Problem: second_second_friend (2022, quals)

**Note: The only difference between this problem and [problem B1](https://www.facebook.com/codingcompetitions/hacker-cup/2022/qualification-round/problems/B1) is that here, scenes are larger and may contain rocks.**

Boss Rob painted a beautiful scene on a 2D canvas of \(R\) rows by \(C\) columns, containing zero or more happy little trees **and zero or more rocks.**

To make sure none of his trees are lonely, Rob would like you to add as many trees as you'd like (possibly \(0\)) to empty spaces so that each tree in the final painting has at least two tree *friends*, that is, two trees which are each adjacent to it (directly to its north, south, east, or west). If there are multiple solutions, you may print any one of them.

# Constraints

\(1 \leq T \leq 80\)
\(1 \leq R, C \leq \mathbf{3{,}000}\)

# Input Format

Input begins with an integer \(T\), the number of test cases. For each case, there is first a line containing two space-separated integers, \(R\) and \(C\). Then, \(R\) lines follow, each of which contains \(C\) characters, either "`.`" (an empty space), "`^`" (a tree), **or "`#`" (a rock)**, representing the initial painting.

# Output Format

For the \(i\)th case, print "`Case #i:` ", followed by "`Possible`" and \(R\) lines of \(C\) characters each representing the final painting (if a solution exists), otherwise "`Impossible`".

# Sample Explanation

In the first case (depicted below), we could add two tree friends to either side of the middle tree, but they themselves would each only have one tree friend. Therefore, it's impossible to get two friends for each tree in the final painting.

{{PHOTO_ID:604840697695882|WIDTH:295}}

In the second case, there are no trees in the initial painting, so the condition of two friends for each tree is already satisfied.

In the third case, one possible solution is depicted below.

{{PHOTO_ID:749016109740997|WIDTH:700}}

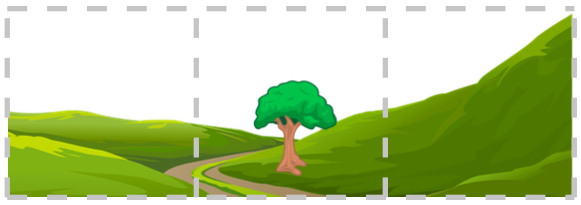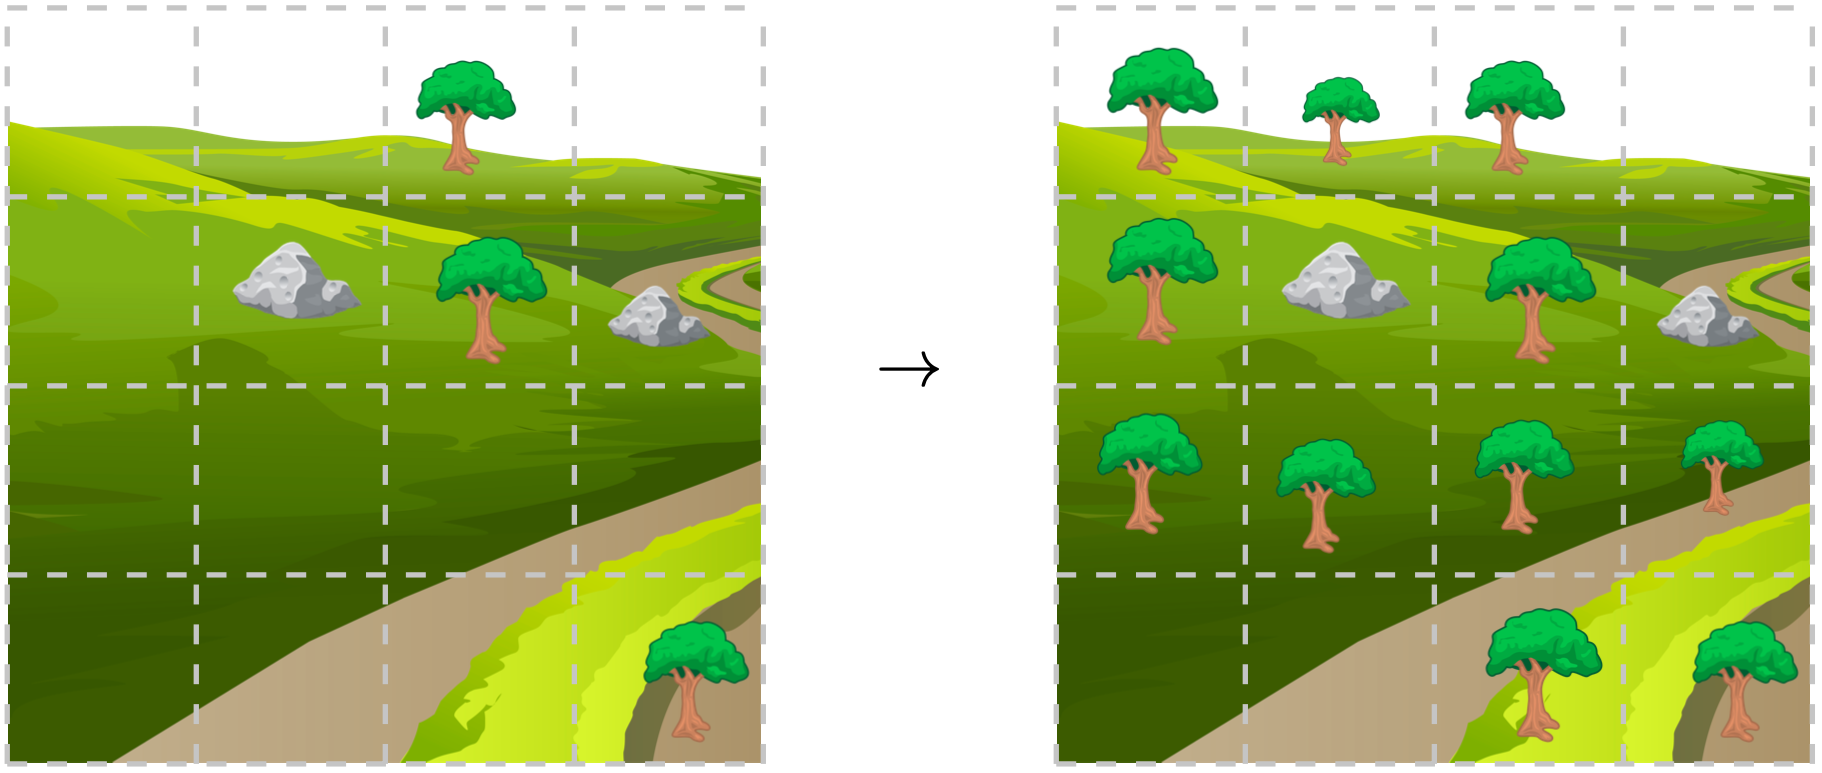

Sample input:
3
1 3
.^.
3 1
.
#
#
4 4
..^.
.#^#
....
...^

Sample output:
Case #1: Impossible
Case #2: Possible
.
#
#
Case #3: Possible
^^^.
^#^#
^^^^
..^^

Solution:
The same impossible cases apply as before: one row or one column, with at least one tree.

Otherwise, we'll start by marking all non-rock cells as "good." Next, we'll mark all spaces with \(0\) or \(1\) good neighbors as "bad" in \(\mathcal{O}(RC)\) time. We can then run a breadth-first search from these initial bad spaces. At each BFS step, we check if a space is marked good, but currently has fewer than \(2\) good neighbors. If so, mark it as bad and enqueue its neighbors so they can later be checked for consistency, as each neighbor will now have one fewer good neighbor. When the BFS terminates, all good/bad markings will be consistent. Finally, we check if any tree in the original input is marked bad, in which case the answer is "`Impossible`". Otherwise, we can output a tree for all spaces marked good.

It can be observed that for every BFS step that branches, we are converting a different good cell to bad, of which there can be at most \(R * C\). Thus the BFS must terminate, and in worst-case running time \(\mathcal{O}(RC)\).

[See David Harmeyer's solution video here.](https://youtu.be/aC0n8sB2BLs)

#include <iostream>
#include <queue>
#include <utility>
using namespace std;

const int LIM = 3005;

int R, C;
char G[LIM][LIM];
bool bad[LIM][LIM];

inline bool good(int i, int j) {
  return i >= 0 && i < R && j >= 0 && j < C && G[i][j] != '#' && !bad[i][j];
}

inline int num_good_adj(int i, int j) {
  return good(i - 1, j) + good(i + 1, j) + good(i, j - 1) + good(i, j + 1);
}

void solve() {
  bool empty = true;
  cin >> R >> C;
  for (int i = 0; i < R; i++) {
    for (int j = 0; j < C; j++) {
      cin >> G[i][j];
      empty = empty && G[i][j] != '^';
    }
  }
  if (!empty && (R < 2 || C < 2)) {
    cout << "Impossible" << endl;
    return;
  }
  queue<pair<int, int>> q;
  memset(bad, false, sizeof bad);
  for (int i = 0; i < R; i++) {
    for (int j = 0; j < C; j++) {
      if (num_good_adj(i, j) < 2) {
        q.push({i, j});
      }
    }
  }
  while (!q.empty()) {
    auto [i, j] = q.front();
    q.pop();
    if (good(i, j) && num_good_adj(i, j) < 2) {
      if (G[i][j] == '^') {
        cout << "Impossible" << endl;
        return;
      }
      bad[i][j] = true;
      q.push({i - 1, j});
      q.push({i + 1, j});
      q.push({i, j - 1});
      q.push({i, j + 1});
    }
  }
  cout << "Possible" << endl;
  for (int i = 0; i < R; i++) {
    for (int j = 0; j < C; j++) {
      if (G[i][j] == '.' && !bad[i][j]) {
        cout << '^';
      } else {
        cout << G[i][j];
      }
    }
    cout << endl;
  }
}

int main() {
  int T;
  cin >> T;
  for (int t = 1; t <= T; t++) {
    cout << "Case #" << t << ": ";
    solve();
  }
  return 0;
}